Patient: sex M, age 55
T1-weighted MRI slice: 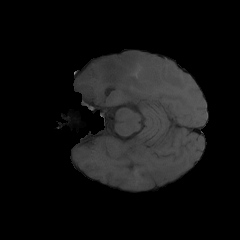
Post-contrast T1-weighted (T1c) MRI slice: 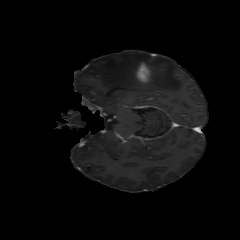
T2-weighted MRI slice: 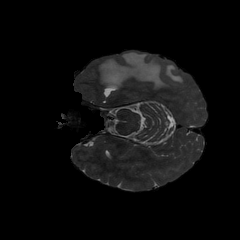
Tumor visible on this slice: yes
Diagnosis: Glioblastoma, IDH-wildtype
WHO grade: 4